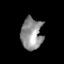
Tissue: skin
Cell type: Epithelial cells
Senescence score: 0.2757
Nuclear area (px): 673
Mean DAPI intensity: 143.789